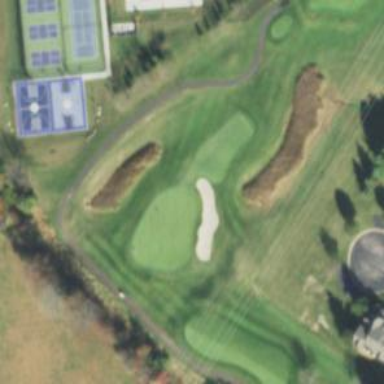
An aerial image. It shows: Golf hole.